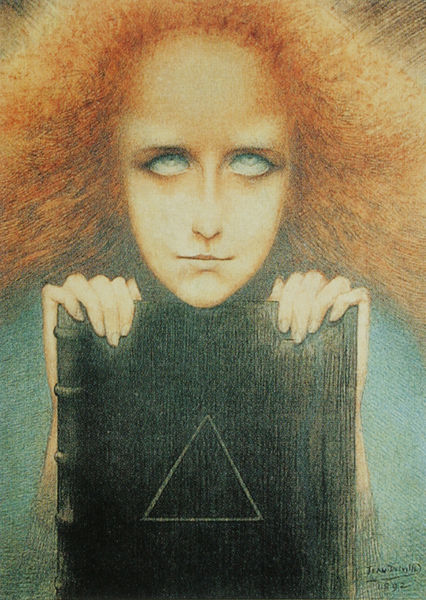
Titel: Bildnis Mrs. Stuart Merill
Künstler: Jean Delville
Standort: USA
Institution: Privatbesitz
Schlagwörter: blau, feuer, hand, himmel, weiß, dreieck, gelb, grün, braun, finger, frau, frisur, grau, haar, mund, nase, orange, schwarz, stirn, symbol, türkis, blick, rot, symbolismus, arme, augen, gesicht, mensch, rahmen, hände, signatur, auge, gold, haare, kinn, locken, hellblau, leer, tafel, glatze, stuck, nägel, rothaarig, blind, buch, glaube, strahlen, geheimnis, schraffur, schraffuren, krallen, dämon, einband, rau, buchrücken, ledereinband, handwerk, rote haare, stirnglatze, frisue, fingernägel, kraus, alptraum, wesen, vision, siegel, erleuchtung, pyramide, blich, zeige, mystik, khnoppf, franz von stuck, franz stuck, hexe, monster, hohl, magie, mathematik, dreifaltigkeit, stechend, geheim, freimaurer, dreieinigkeit, regeln, dämonisch, zauberin, himmelnd, illuminaten, abwertung, dreieck7, dämonin, esoterik, geheimes buch, psycho, regelwerk, rotf, siegle, umklammerung, zauberbuch